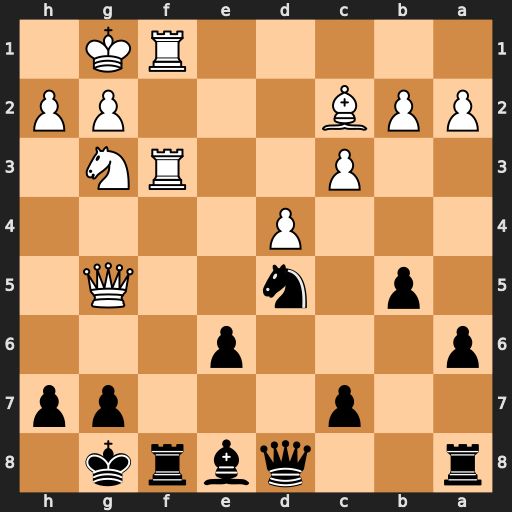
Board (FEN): r2qbrk1/2p3pp/p3p3/1p1n2Q1/3P4/2P2RN1/PPB3PP/5RK1
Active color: b
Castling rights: -
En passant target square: -
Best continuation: Rxf3 Qxd8 Rxf1+ Nxf1 Rxd8